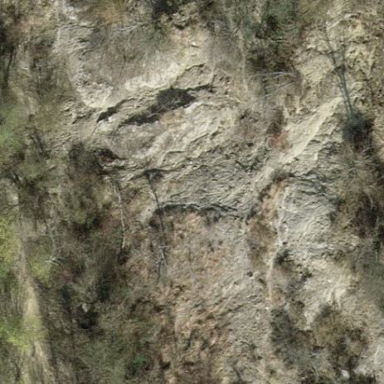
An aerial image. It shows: Natural scree.